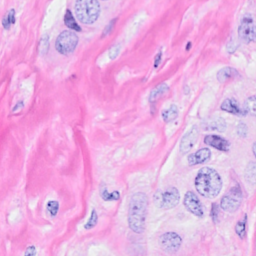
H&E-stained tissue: Breast